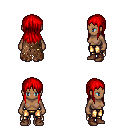
a pixel art fantasy rpg character, female body template, human, dark skin, brown tattered cape, gold greaves, red unkempt hairstyle, brown shoes, four views (front, back, left, right), 2x2 character sprite sheet, small pixel art, hard edges, no anti-aliasing